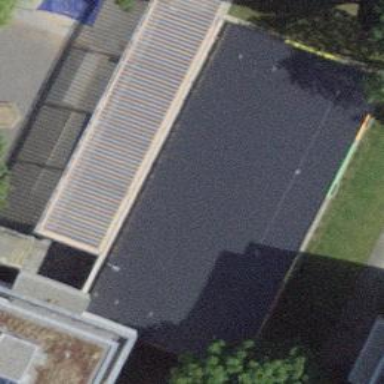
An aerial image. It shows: Kindergarten building.